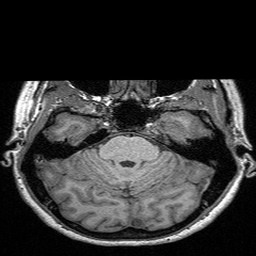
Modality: T1w
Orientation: coronal
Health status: ill
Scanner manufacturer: siemens
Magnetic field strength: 3 T
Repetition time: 2.3 s
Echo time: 0.00298 s